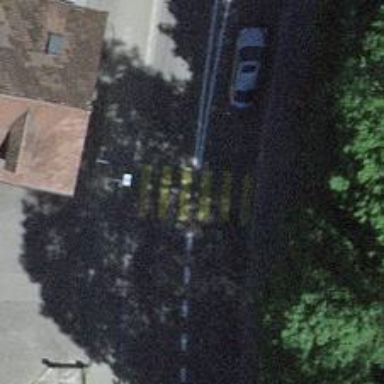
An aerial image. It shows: Uncontrolled road crossing with markings.